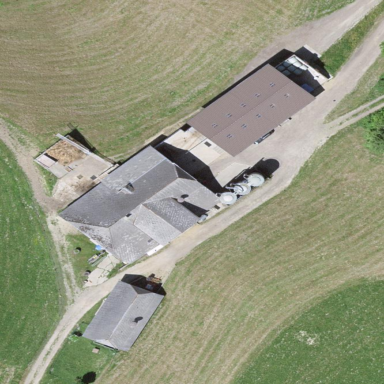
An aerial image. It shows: Farmyard in rural farm setting.